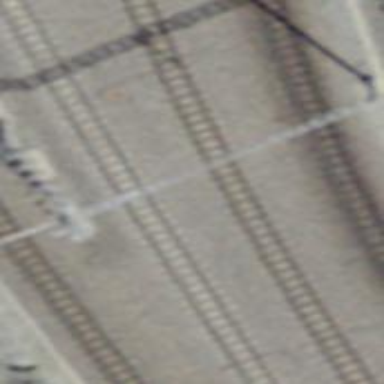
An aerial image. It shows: Narrow-gauge railway siding with electrified contact line.